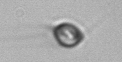
Label: Acanthoica_quattrospina